如图，$\odot O$为$\text{Rt}\triangle ABC$的内切圆，点$D$、$E$、$F$为切点，若$AD=9$，$BD=6$，则$\triangle ABC$的面积为\underline{\quad\quad}.

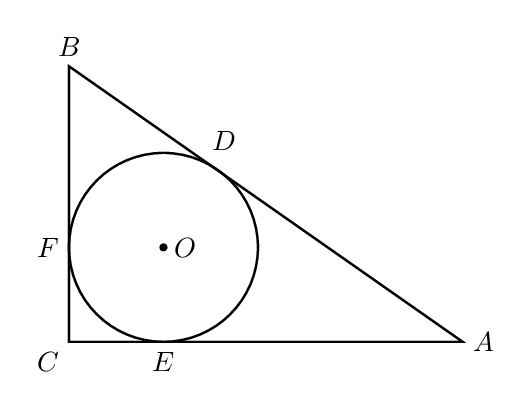
【解答】
\vspace{8pt}
\noindent
\textbf{【答案】}$54$

\vspace{3pt}
\noindent
\textbf{【分析】}本题主要考查切线长定理，正方形的判定和性质，勾股定理．根据题意，连接$OE,OF$，根据内切圆的性质可得四边形$CEOF$是正方形，则$CE=EO=OF=FC$，根据切线的性质可得$AE=AD=9$，$BF=BD=6$，设$\odot O$的半径为$r$，则$CE=CF=r$，运用勾股定理可得$(9+r)^2+(6+r)^2=(9+6)^2$，据此计算即可求解．

\vspace{5pt}
\noindent
\textbf{【详解】}解：如图所示，连接$OE,OF$，

\noindent
$\because \odot O$是直角三角形$ABC$的内切圆，点$D$、$E$、$F$为切点，

\noindent
$\therefore \angle C=\angle CEO=\angle CFO=90^\circ$，

\noindent
$\therefore$四边形$CEOF$是矩形，

\noindent
$\because CE=CF$，

\noindent
$\therefore$矩形$CEOF$是正方形，

\noindent
$\therefore CE=EO=OF=FC$，

\noindent
$\because$点$D$、$E$、$F$为切点，

\noindent
$\therefore AE=AD=9$，$BF=BD=6$，

\noindent
设$\odot O$的半径为$r$，则$CE=CF=r$，

\noindent
$\therefore (9+r)^2+(6+r)^2=(9+6)^2$，

\noindent
$\therefore r=3$或$-18$（舍去），

\noindent
$\therefore AC=9+3=12$，$BC=6+3=9$，

\noindent
$\therefore \triangle ABC$的面积$=\dfrac{1}{2}\times12\times9=54$，

\noindent
故答案为：$54$．

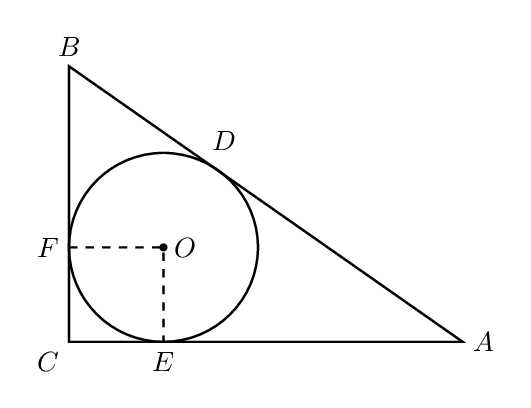